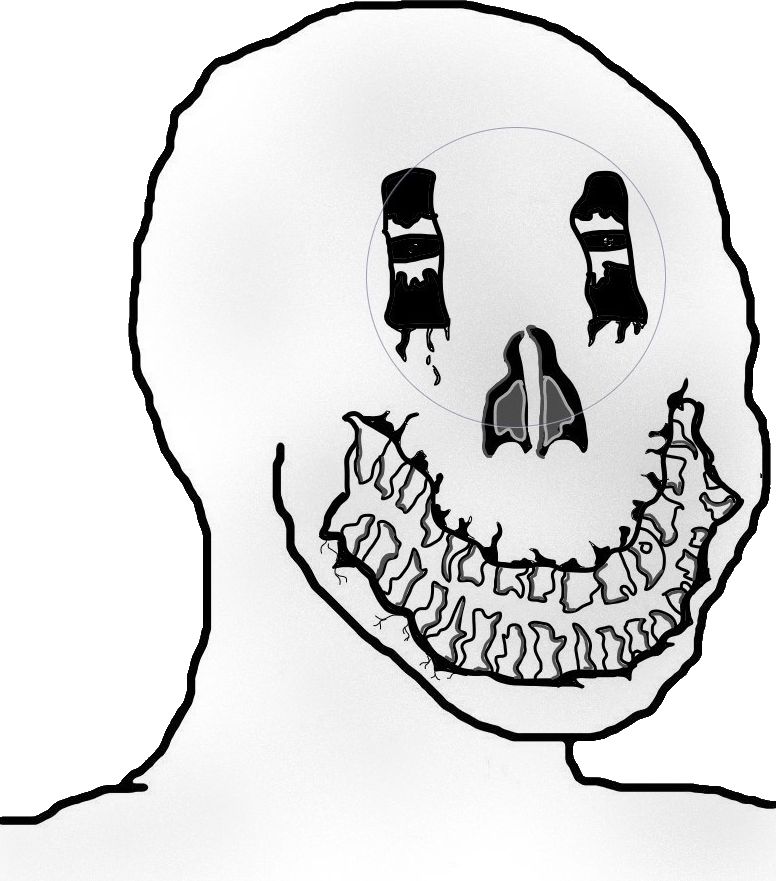
Label: 5_Oomer